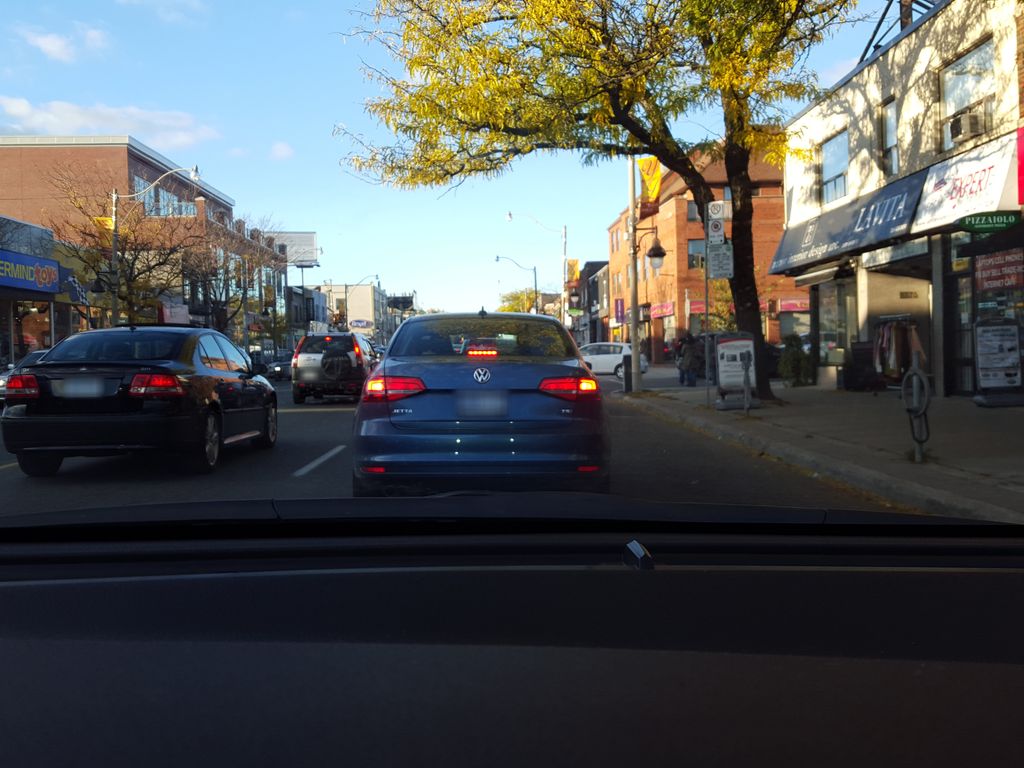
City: toronto